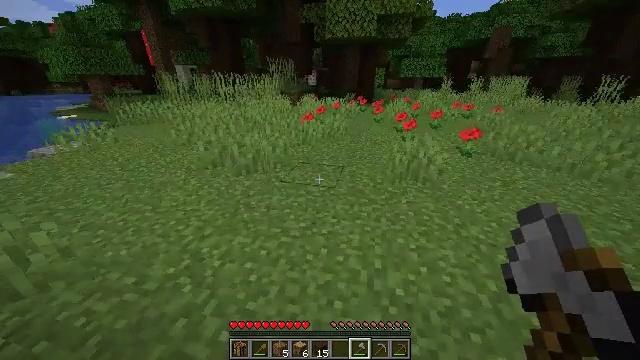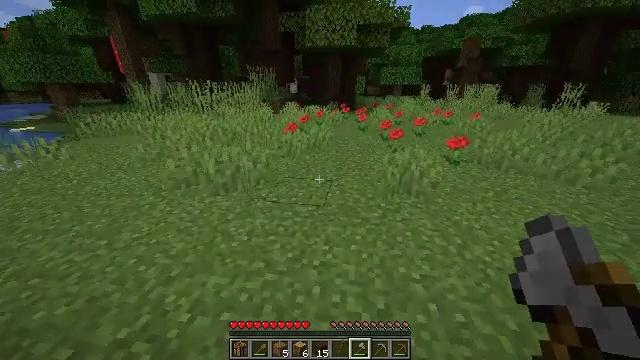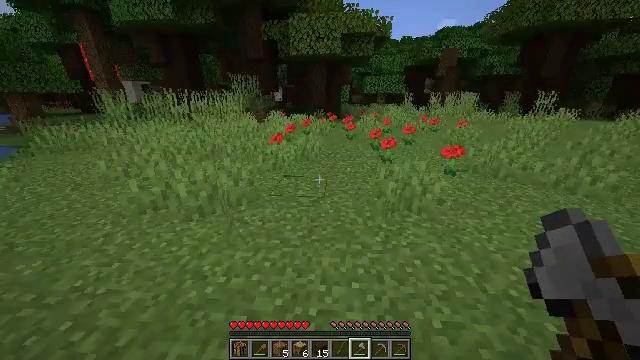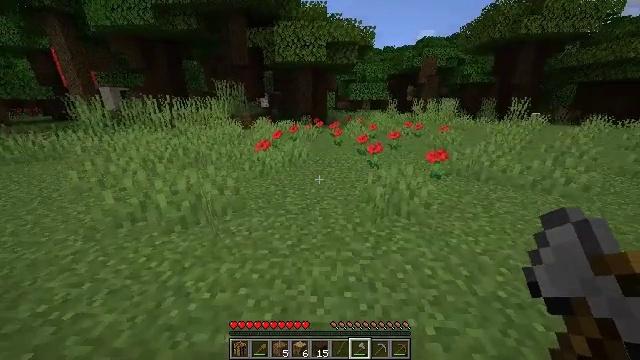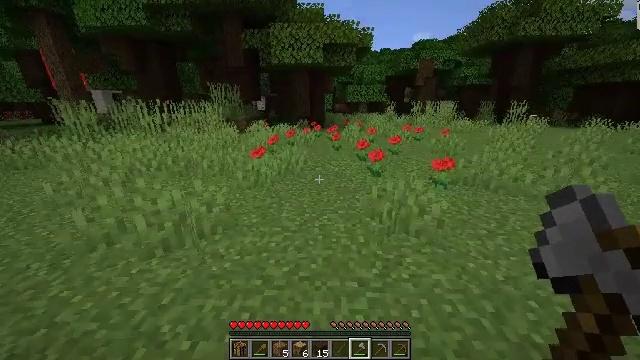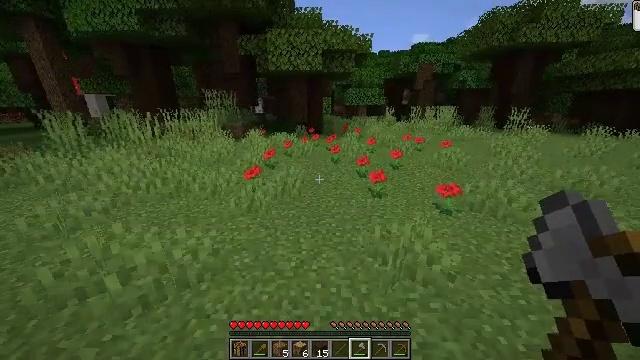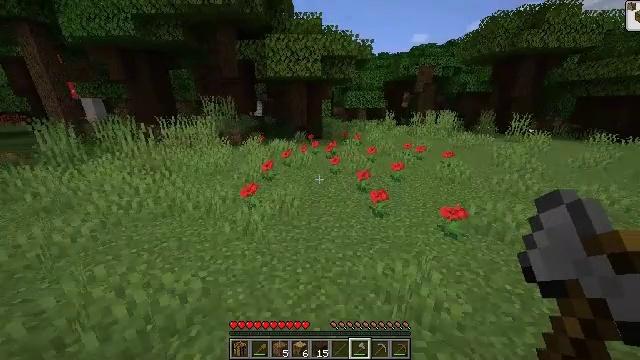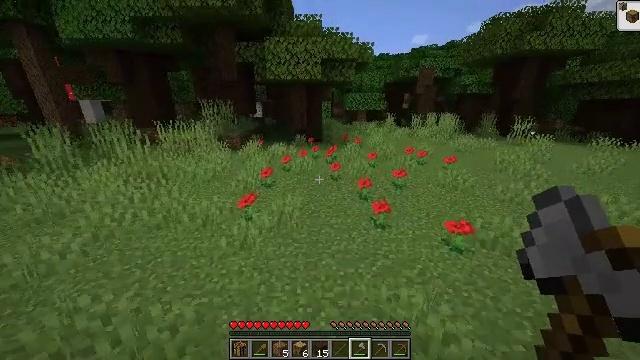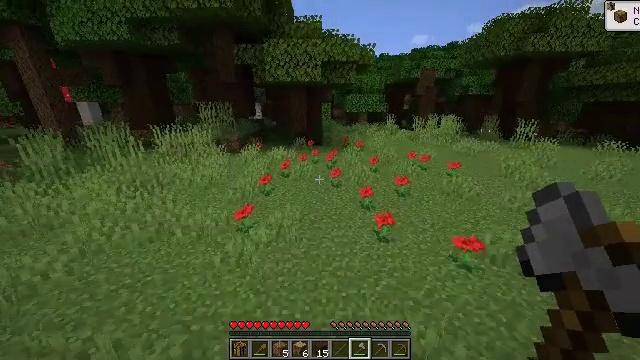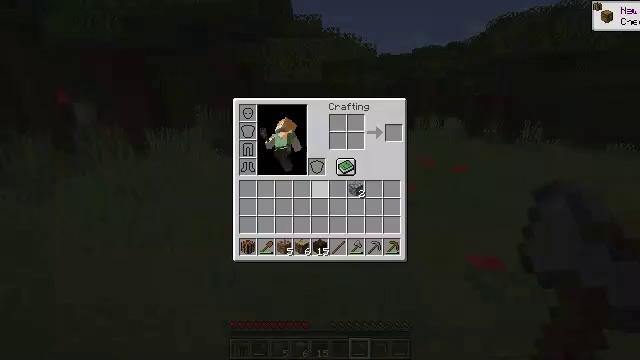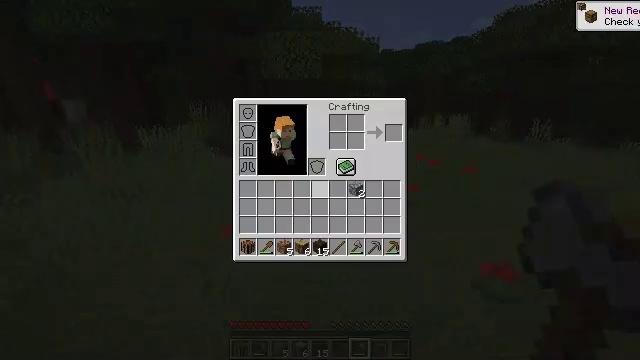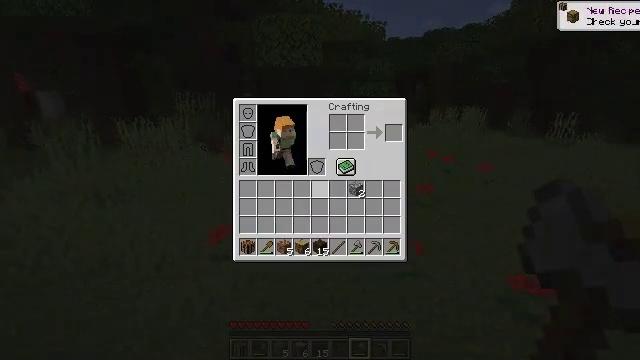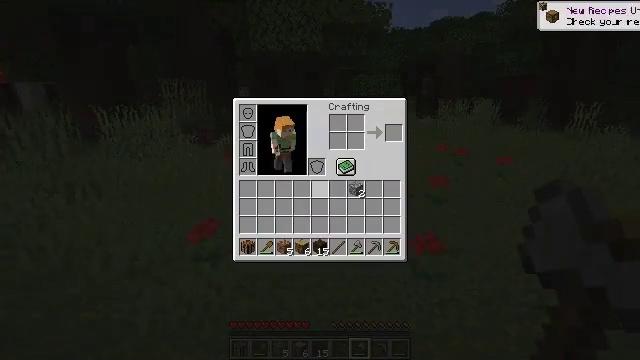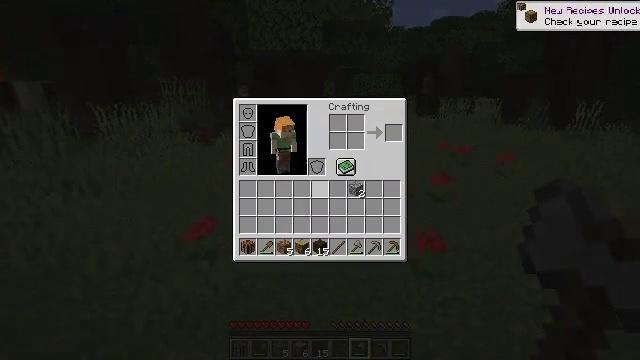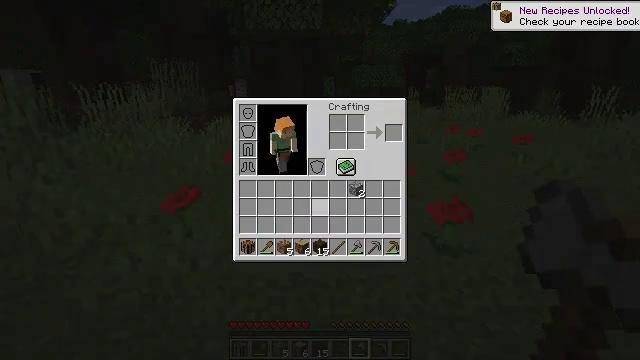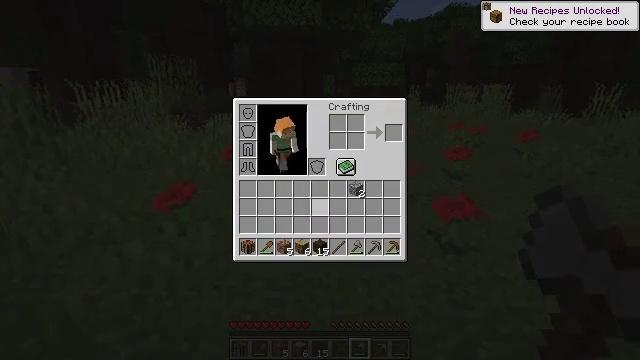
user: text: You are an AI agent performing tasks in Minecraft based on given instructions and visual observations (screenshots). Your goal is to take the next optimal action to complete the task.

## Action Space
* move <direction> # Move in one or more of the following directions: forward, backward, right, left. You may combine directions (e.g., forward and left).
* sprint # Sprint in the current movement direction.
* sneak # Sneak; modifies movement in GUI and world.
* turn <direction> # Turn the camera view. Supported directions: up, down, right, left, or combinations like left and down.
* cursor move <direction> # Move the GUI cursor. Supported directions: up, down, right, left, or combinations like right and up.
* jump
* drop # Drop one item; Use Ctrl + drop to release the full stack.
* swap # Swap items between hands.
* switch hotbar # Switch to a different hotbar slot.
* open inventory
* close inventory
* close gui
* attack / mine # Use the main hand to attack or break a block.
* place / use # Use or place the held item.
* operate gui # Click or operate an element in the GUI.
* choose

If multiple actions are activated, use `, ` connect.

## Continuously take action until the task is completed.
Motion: motion action
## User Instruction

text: Turn dark oak logs into dark oak planks.
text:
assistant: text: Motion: move forward, sprint, turn right and up
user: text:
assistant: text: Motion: move forward, sprint, turn right and up
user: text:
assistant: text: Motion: move forward, sprint, turn right and up
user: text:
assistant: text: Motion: move forward, sprint, jump
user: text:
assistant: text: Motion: move forward, sprint, jump
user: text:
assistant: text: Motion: move forward, sprint, jump
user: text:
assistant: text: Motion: move forward, sprint, jump
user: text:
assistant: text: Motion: move forward, sprint
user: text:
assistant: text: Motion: open inventory
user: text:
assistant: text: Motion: open inventory
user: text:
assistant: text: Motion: open inventory
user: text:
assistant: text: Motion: open inventory
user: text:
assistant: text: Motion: cursor move down
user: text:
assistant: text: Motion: cursor move down
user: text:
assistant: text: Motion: no_op
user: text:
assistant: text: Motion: cursor move down
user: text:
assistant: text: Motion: cursor move down
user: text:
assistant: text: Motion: cursor move down
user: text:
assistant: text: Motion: no_op
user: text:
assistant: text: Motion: no_op
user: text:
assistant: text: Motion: no_op
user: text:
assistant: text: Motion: no_op
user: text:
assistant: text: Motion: operate gui
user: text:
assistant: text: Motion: operate gui
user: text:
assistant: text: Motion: cursor move up, operate gui
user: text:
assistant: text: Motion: cursor move up
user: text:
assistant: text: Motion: cursor move right and up
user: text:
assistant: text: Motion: cursor move up
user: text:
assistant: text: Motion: cursor move up
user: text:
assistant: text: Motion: no_op